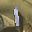
Label: 1